Field crop: maize
Growth stage: 2
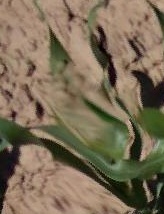
Species: maize